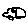
Label: car